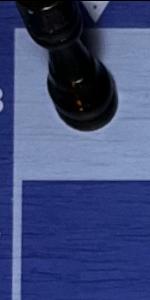
Label: Empty